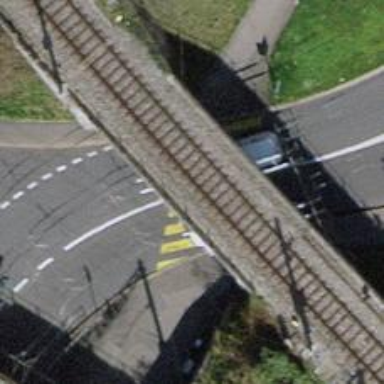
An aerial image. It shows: Marked crossing with zebra markings on the road.